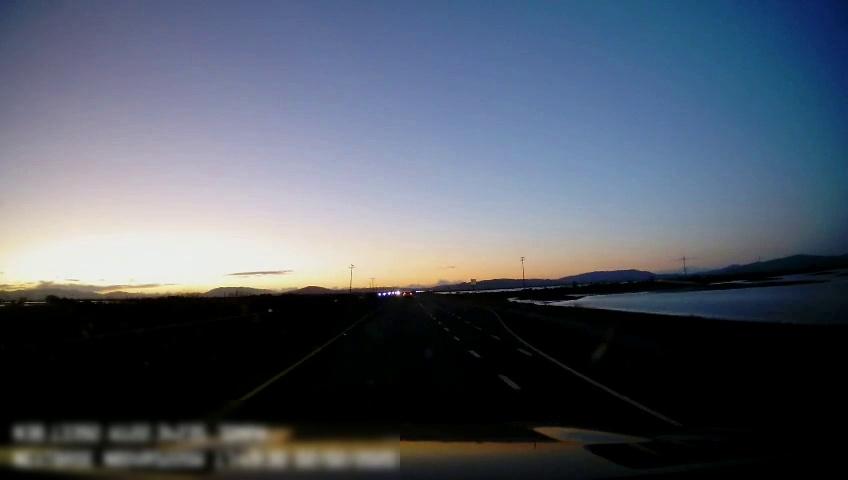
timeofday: Dusk/Dawn/Twilight
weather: Sunny
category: Drivable Space
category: Vehicles | Car
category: Lanes | Current Lane
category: Lanes | Current Lane
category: Lanes | Alternate Lane
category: Lanes | Alternate Lane